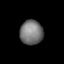
Tissue: lung
Cell type: Fibroblasts
Senescence score: 0.6168
Nuclear area (px): 549
Mean DAPI intensity: 118.306